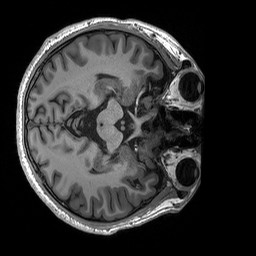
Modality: T1w
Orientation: axial
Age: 22
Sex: male
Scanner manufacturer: siemens
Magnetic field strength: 3 T
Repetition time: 2.53 s
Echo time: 0.00227 s